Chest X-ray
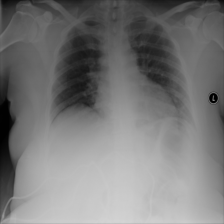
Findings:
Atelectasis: positive
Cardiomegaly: negative
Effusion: negative
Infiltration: positive
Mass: negative
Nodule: negative
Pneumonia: negative
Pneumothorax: negative
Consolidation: negative
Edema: negative
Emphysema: negative
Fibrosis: negative
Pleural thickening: negative
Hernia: negative